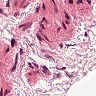
Metastatic tissue present: no